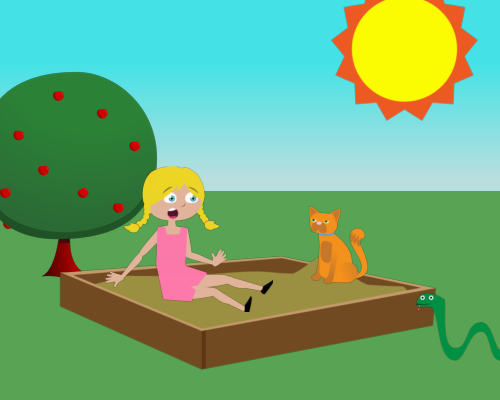
To the left, there's a little apple tree. Right in the center, you'll find a sandbox with a snake. On the far right side of the sandbox, a surprised girl is sitting in front of a cat. In the upper right corner, the sun is shining brightly.